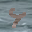
Label: 4